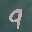
Label: 9